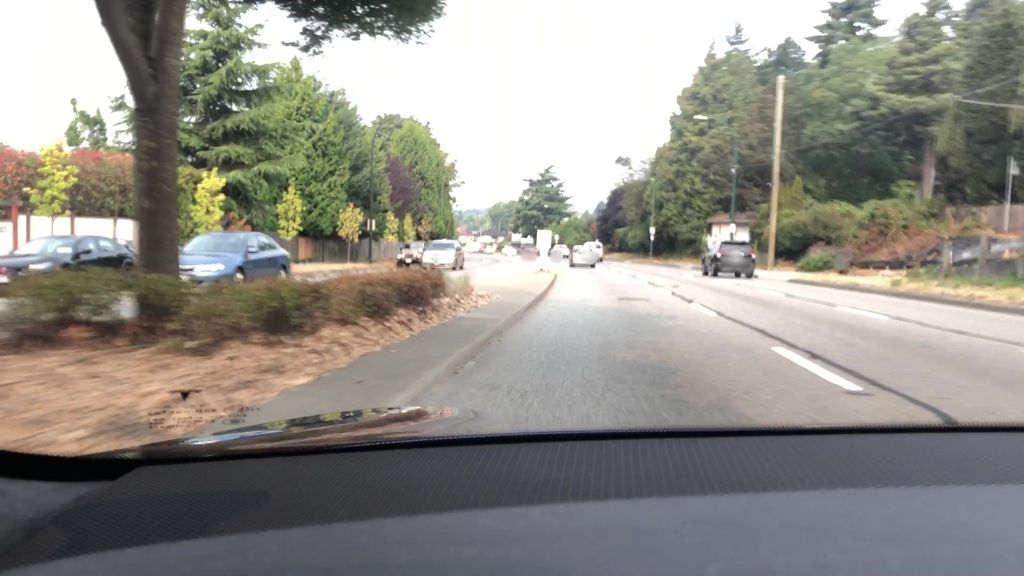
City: vancouver